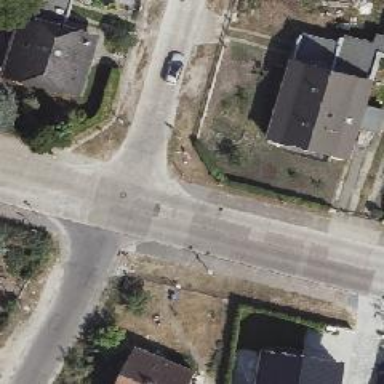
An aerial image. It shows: Residential road with concrete surface.